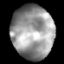
Tissue: lung
Cell type: Epithelial cells
Senescence score: 0.1195
Nuclear area (px): 2200
Mean DAPI intensity: 152.797